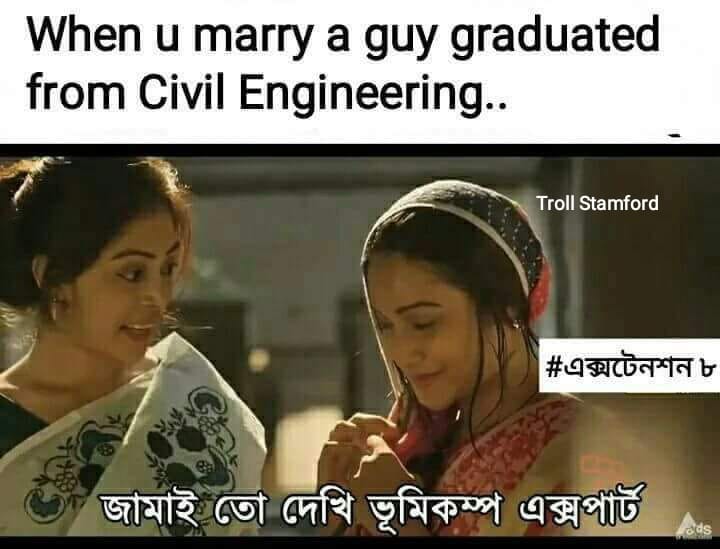
Caption: When u marry a guy graduated from civil Engineering    জামাই তো দেখি ভুমিকম্প এক্সপার্ট
Label: hate